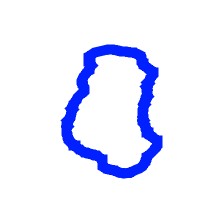
Shape: circle